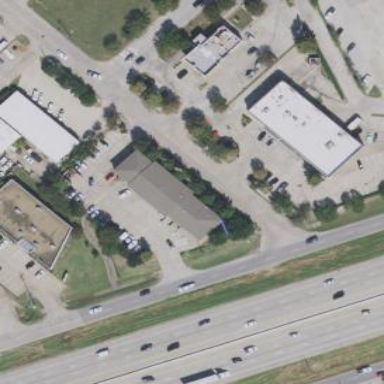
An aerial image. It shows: Building housing car repair shop.